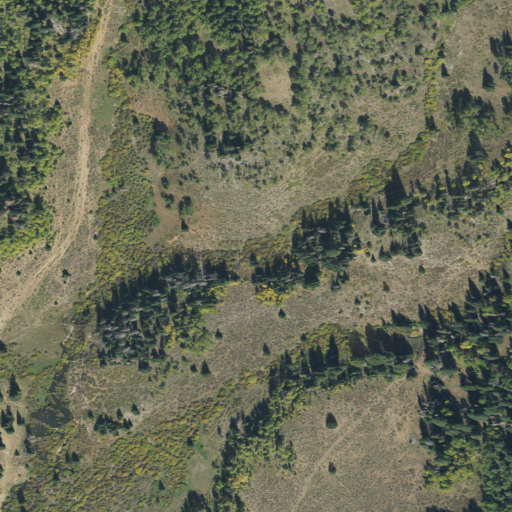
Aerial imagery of valley in Utah named Wide Hollow containing deciduous forest, mixed forest, shrub, open development, evergreen forest, and low intensity development